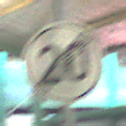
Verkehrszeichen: EndeGeschwindigkeit20
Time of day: MorningAfternoon
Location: Roofed (Special)
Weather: NotSpecified
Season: NotSpecified
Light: Artificial